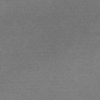
Label: dusty